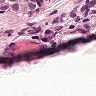
Metastatic tissue present: yes